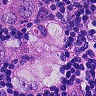
Metastatic tissue present: yes